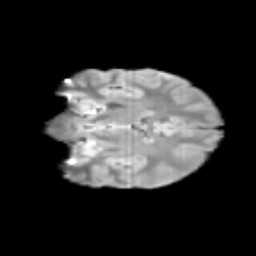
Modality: T2w
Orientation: coronal
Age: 11
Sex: female
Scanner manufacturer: siemens
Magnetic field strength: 3 T
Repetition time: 3.8 s
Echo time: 0.07 s